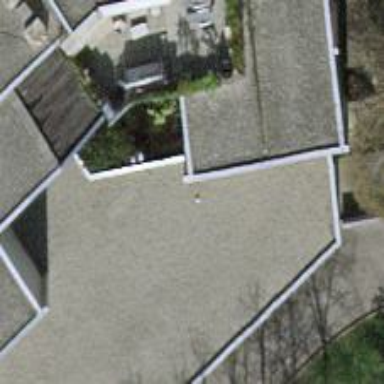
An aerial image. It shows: View of roof of building.